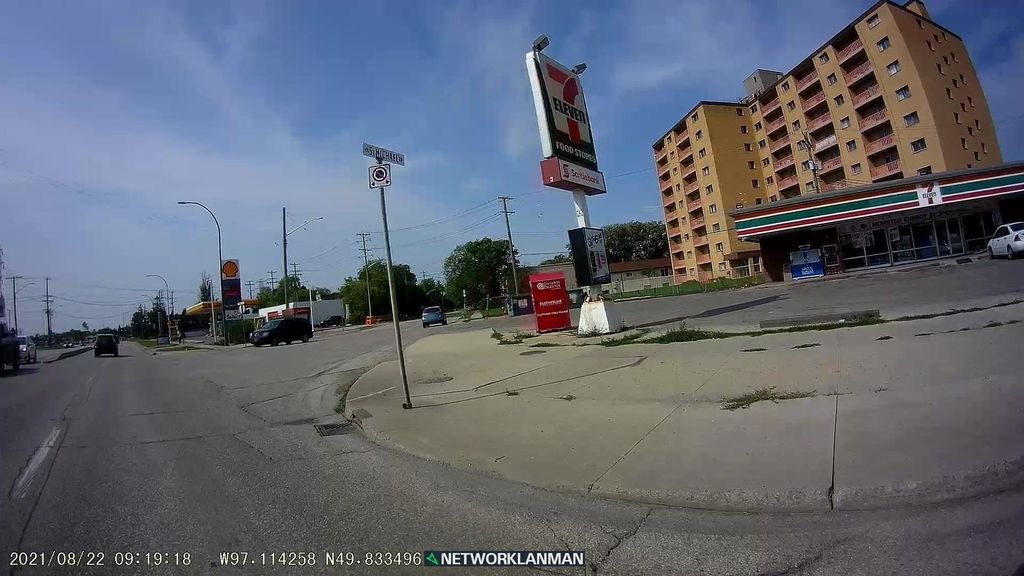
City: winnipeg